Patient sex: M
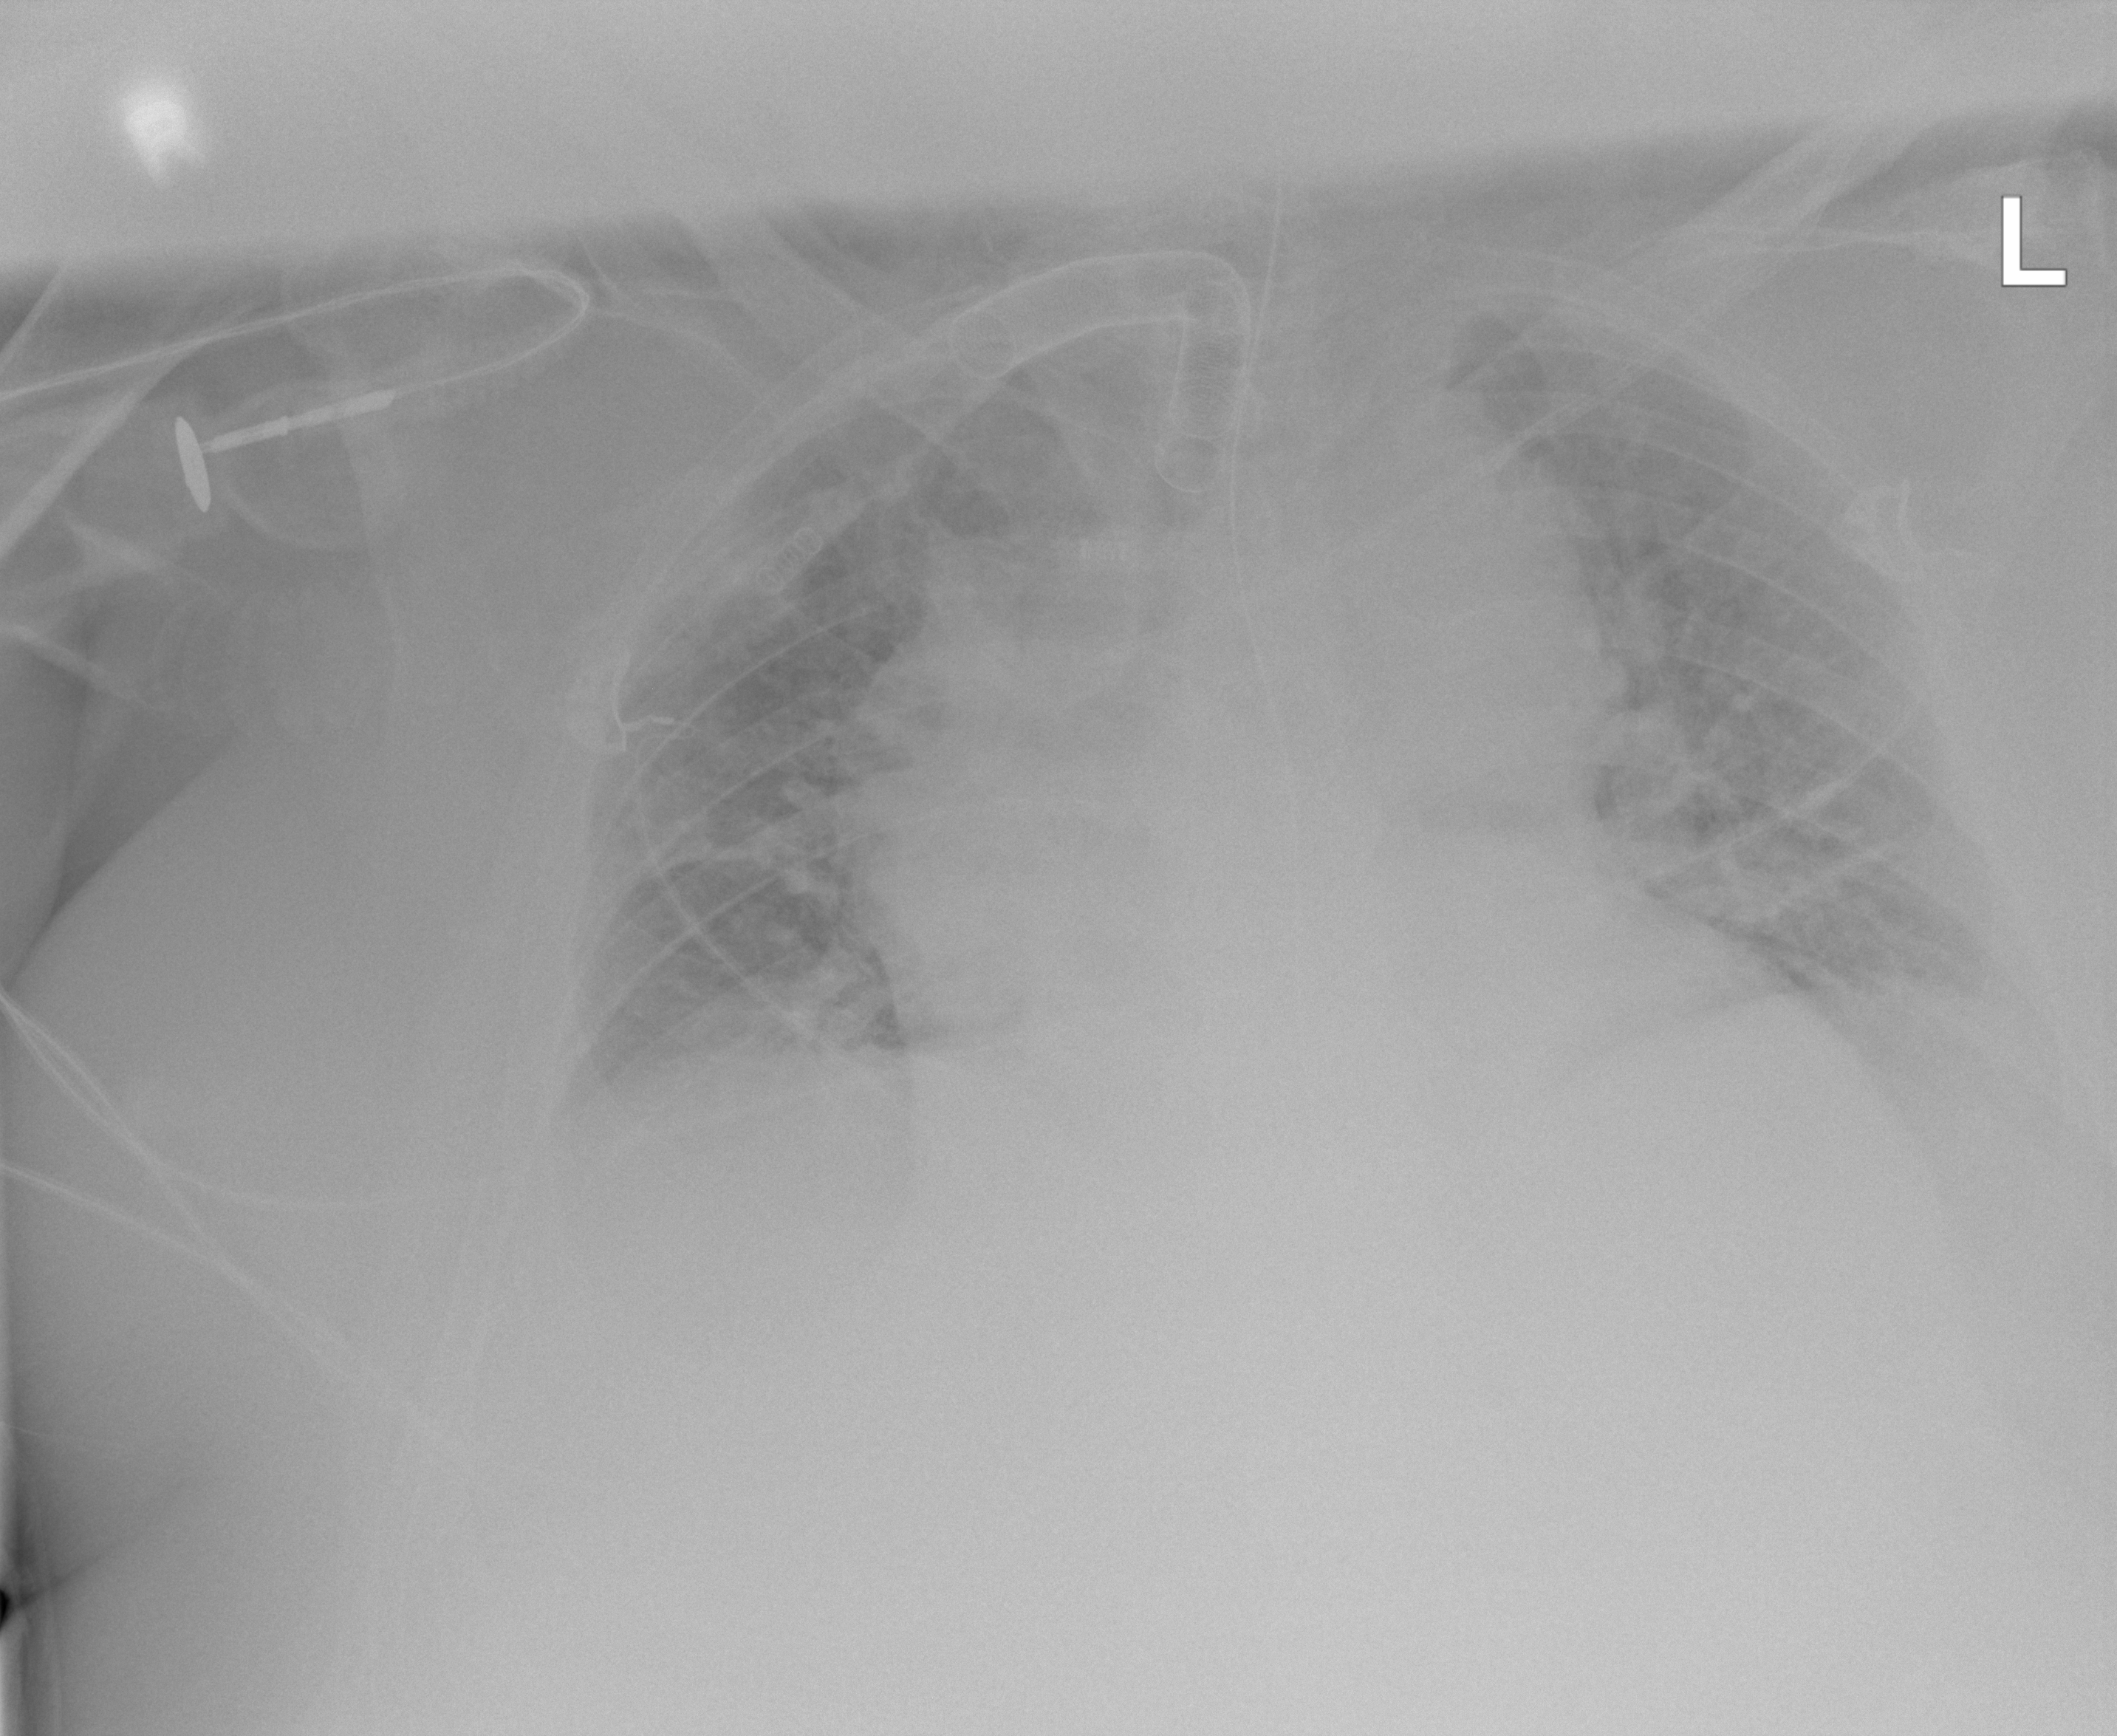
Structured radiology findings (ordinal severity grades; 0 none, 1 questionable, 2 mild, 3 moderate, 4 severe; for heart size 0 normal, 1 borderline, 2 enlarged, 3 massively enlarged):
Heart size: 3
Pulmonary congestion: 2
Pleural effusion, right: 2
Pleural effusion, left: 2
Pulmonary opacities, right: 1
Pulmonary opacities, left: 1
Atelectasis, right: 2
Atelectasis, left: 2